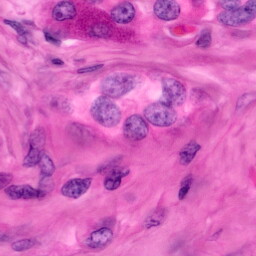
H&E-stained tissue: Pancreatic